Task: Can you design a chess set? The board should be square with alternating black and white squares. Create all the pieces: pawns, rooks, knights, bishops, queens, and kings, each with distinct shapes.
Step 4079:
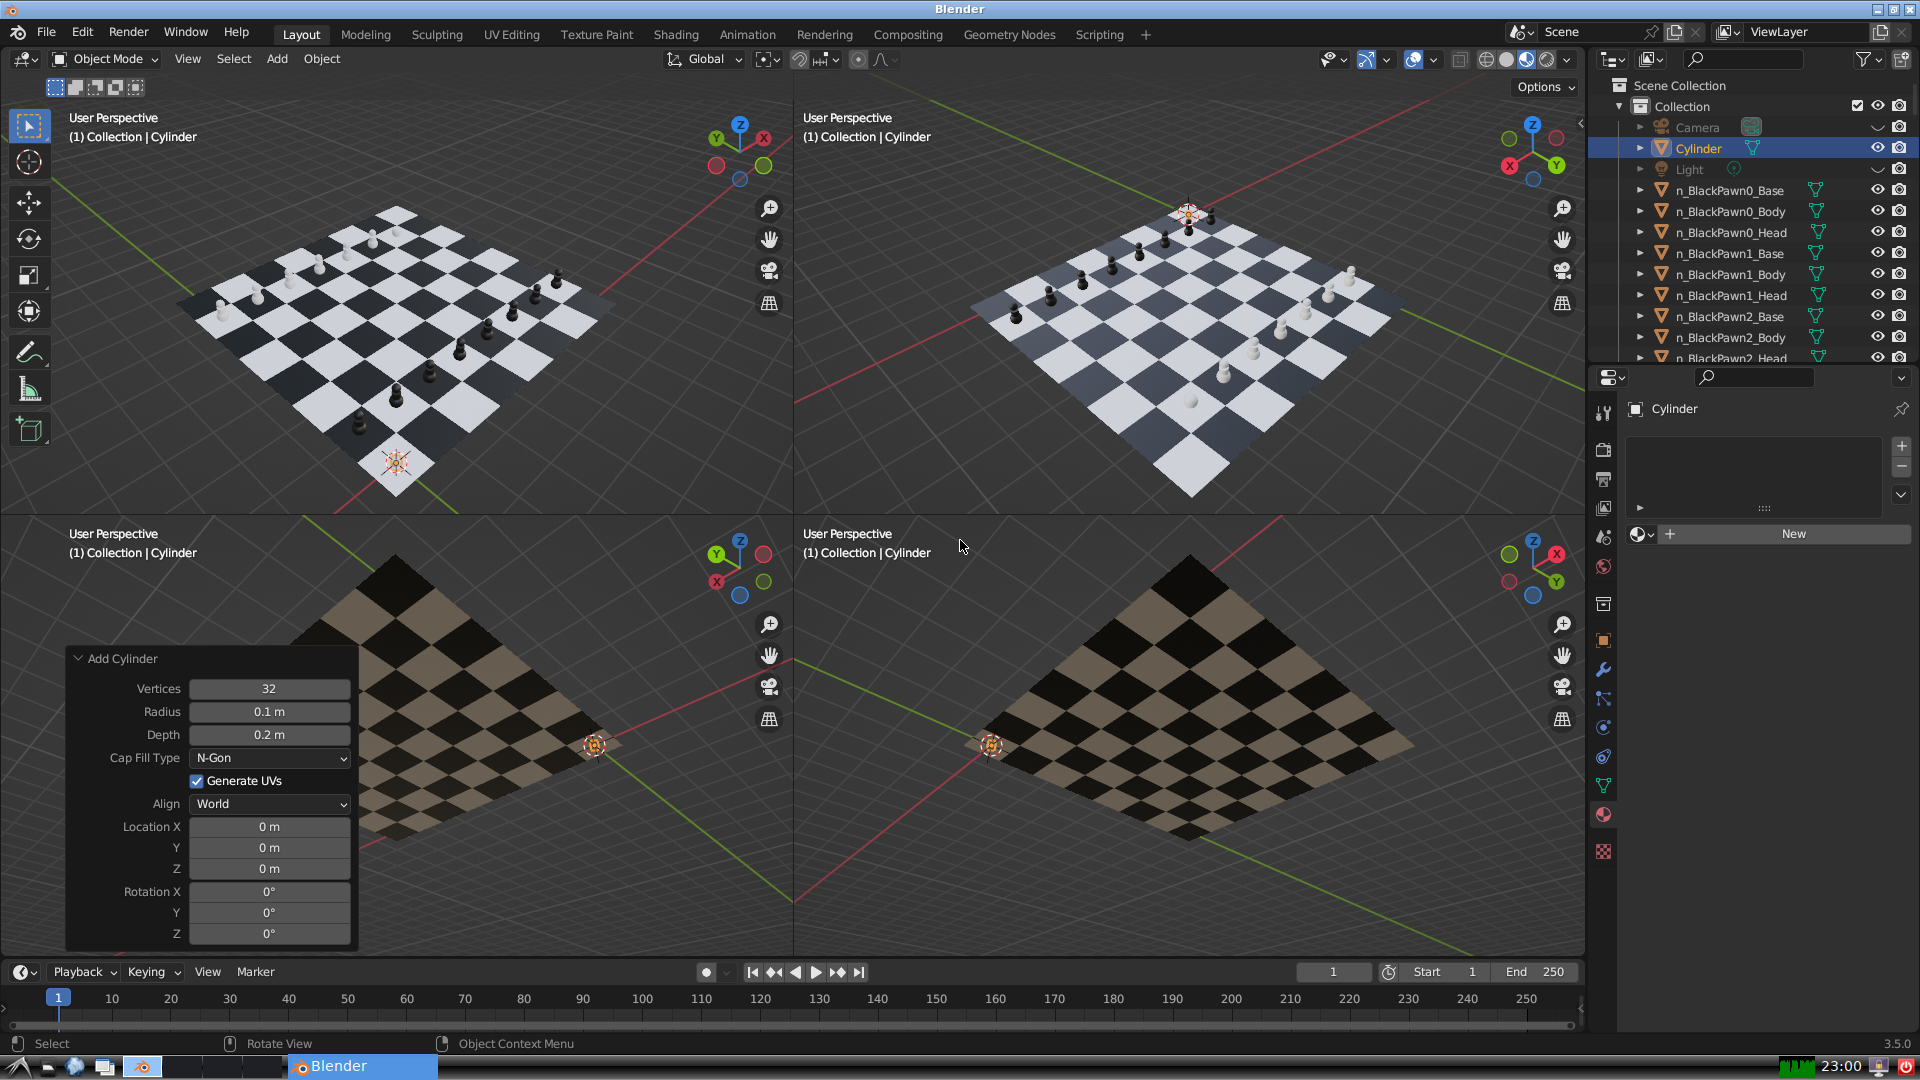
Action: {"mouse_move": [270, 731]}